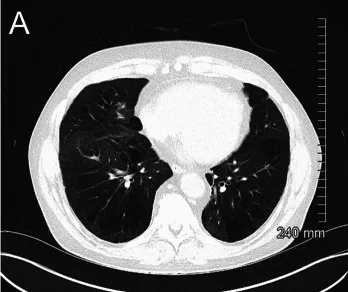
Initial CT thorax demonstrated no acute pulmonary infiltrates or lymphadenopathy (a).
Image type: radiology (ct)